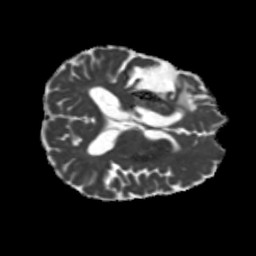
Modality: MD
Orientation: axial
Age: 61
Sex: male
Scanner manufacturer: siemens
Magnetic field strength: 3 T
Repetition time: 5.25 s
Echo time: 0.08 s